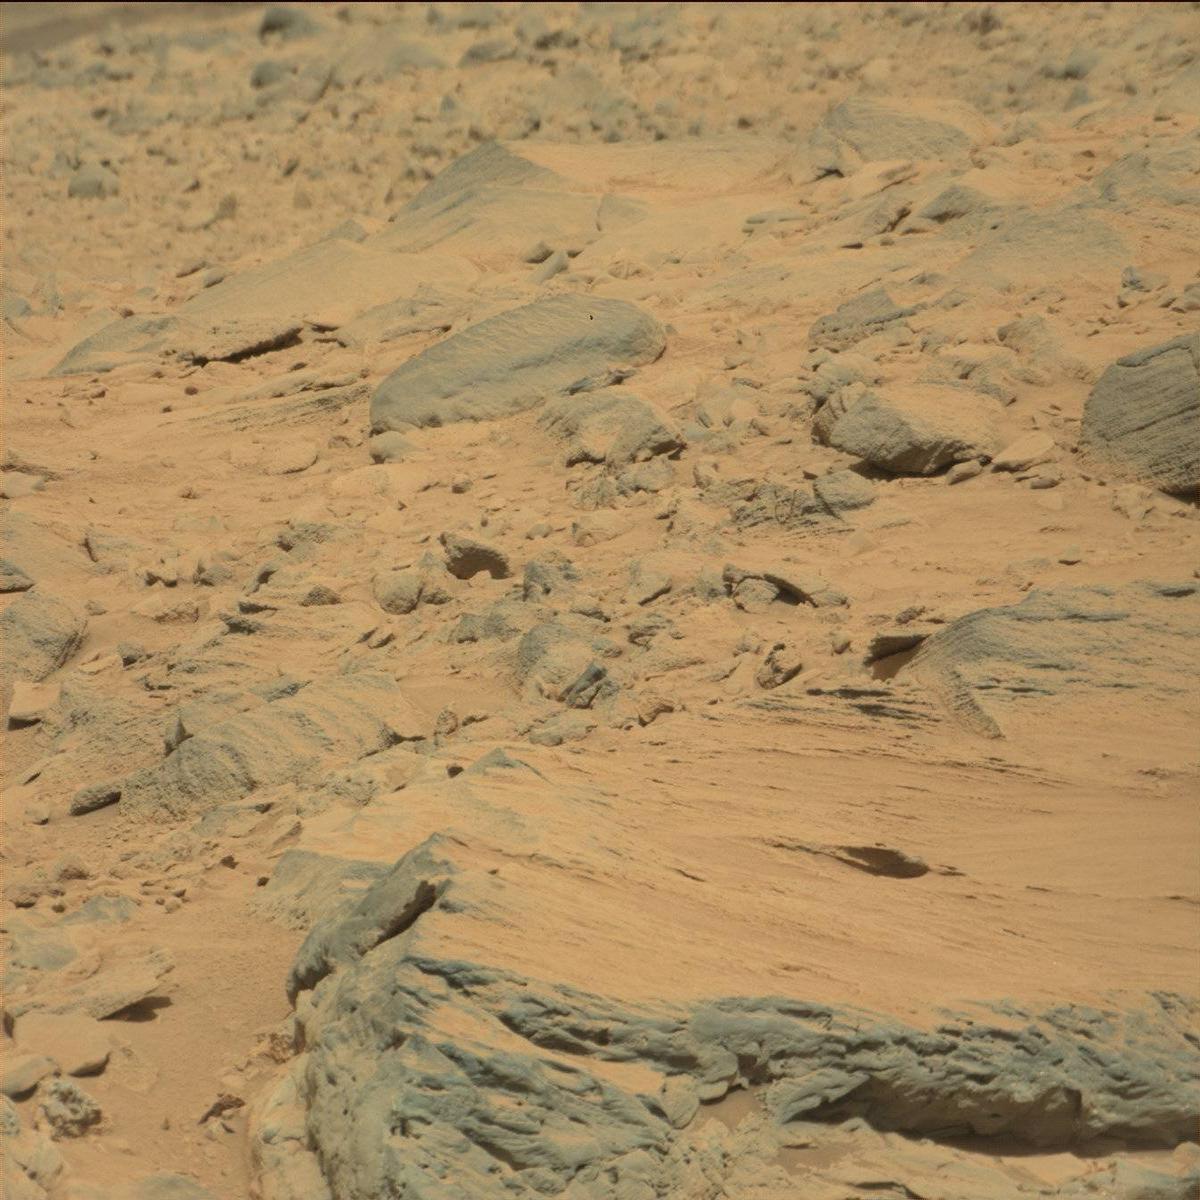
Terrain classes present: Bedrock, Sand / Soil